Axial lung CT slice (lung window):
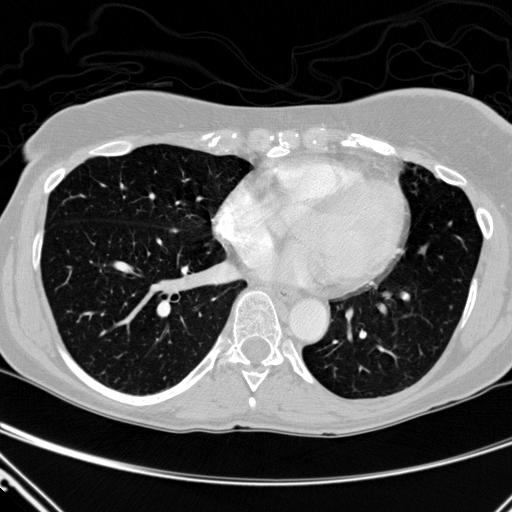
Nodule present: no